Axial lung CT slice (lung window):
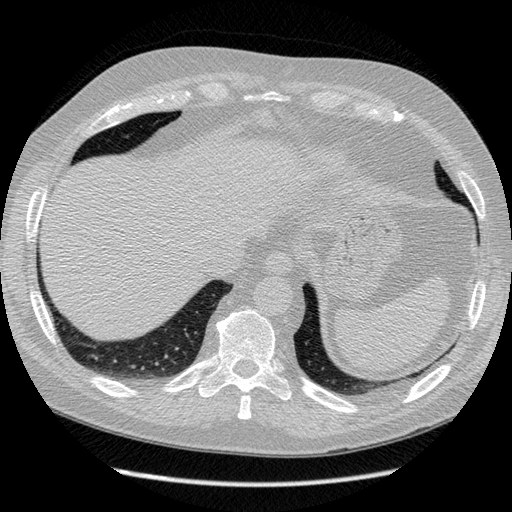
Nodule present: no